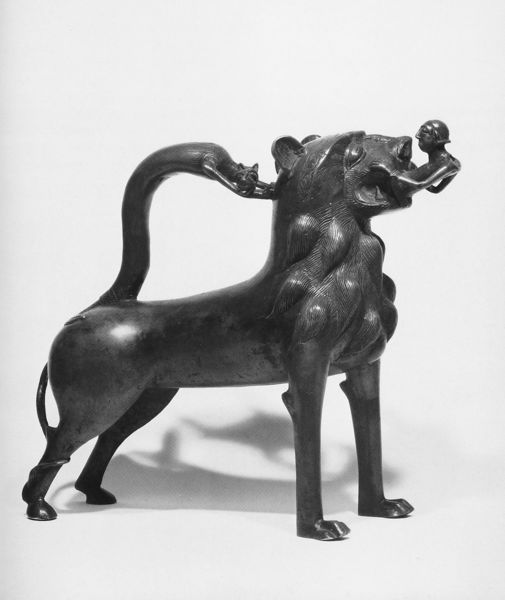
Titel: Löwenaquamanile
Institution: Minden, Domschatz
Schlagwörter: mann, schwarz, symbol, hund, tier, alt, mensch, stein, figur, kind, person, ohren, henkel, kanne, skulptur, statue, mähne, schwanz, italien, pfoten, bronze, plastik, katze, gefäß, antike, eckig, schlange, kunst, mythologie, zähne, schnauze, maul, fressen, fabel, sage, fabelwesen, greif, löwe, winden, metal, tatzen, monster, romanisch, etruskisch, mächtig, flanken, katzenschwanz, katzenbuckel, beißen, verschlingen, anktike, 1450, gefressen, verspeisen, majaestätisch, schwanzkatze, eisenzeit